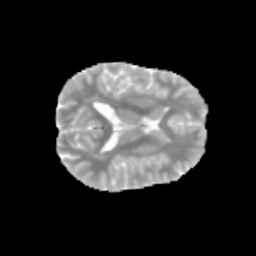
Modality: MD
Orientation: axial
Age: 13
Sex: female
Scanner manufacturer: siemens
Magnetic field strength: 3 T
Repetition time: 3.8 s
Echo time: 0.07 s